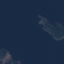
Land use / land cover class: SeaLake